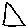
Label: triangle